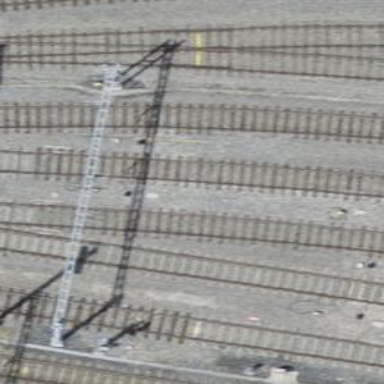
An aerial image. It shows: Railway yard with one track. The railway is electrified with contact line at dual voltages of 3000 and 15000.